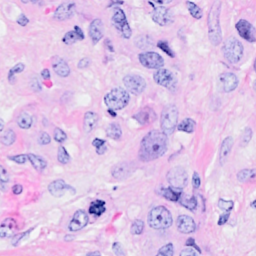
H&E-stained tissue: Breast